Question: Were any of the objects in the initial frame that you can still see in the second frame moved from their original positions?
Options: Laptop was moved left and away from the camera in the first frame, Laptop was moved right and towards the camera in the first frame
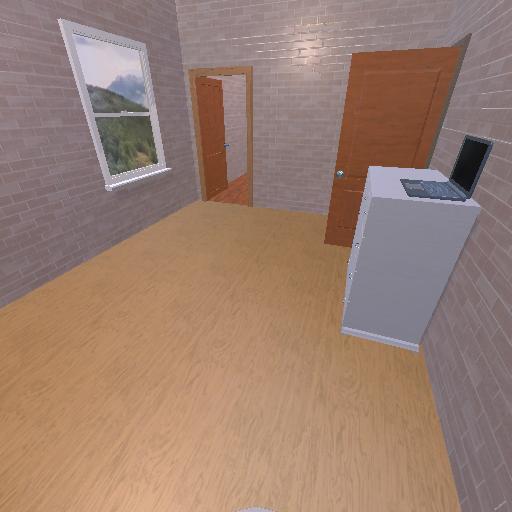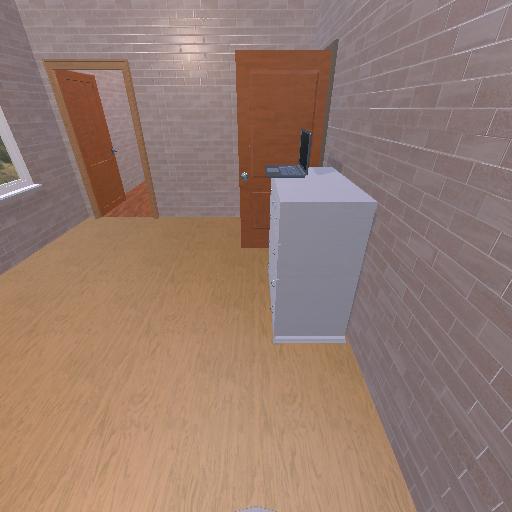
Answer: Laptop was moved left and away from the camera in the first frame